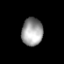
Tissue: prostate
Cell type: T cells
Senescence score: 0.7582
Nuclear area (px): 576
Mean DAPI intensity: 156.118